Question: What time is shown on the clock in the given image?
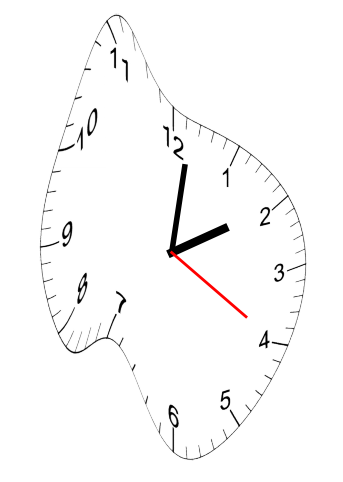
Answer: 02:01:20